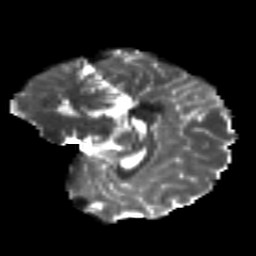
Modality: T2w
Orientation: sagittal
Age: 19
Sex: female
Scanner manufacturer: siemens
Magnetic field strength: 3 T
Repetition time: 8.8 s
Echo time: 0.085 s